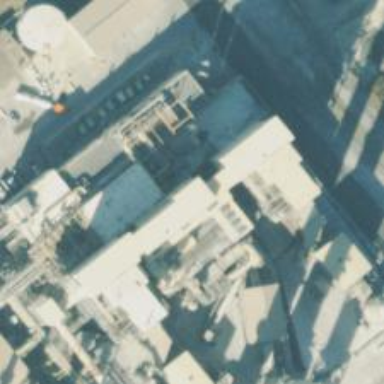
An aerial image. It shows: Steam turbine generator.